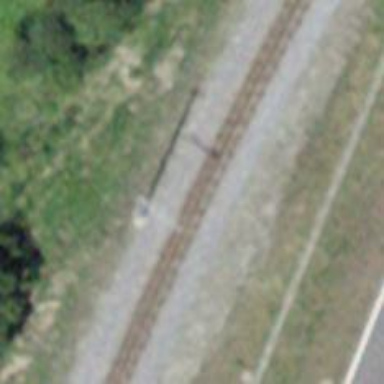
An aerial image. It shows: Catenary mast for power lines.